Milling tool wear sample.
Tool blade image: 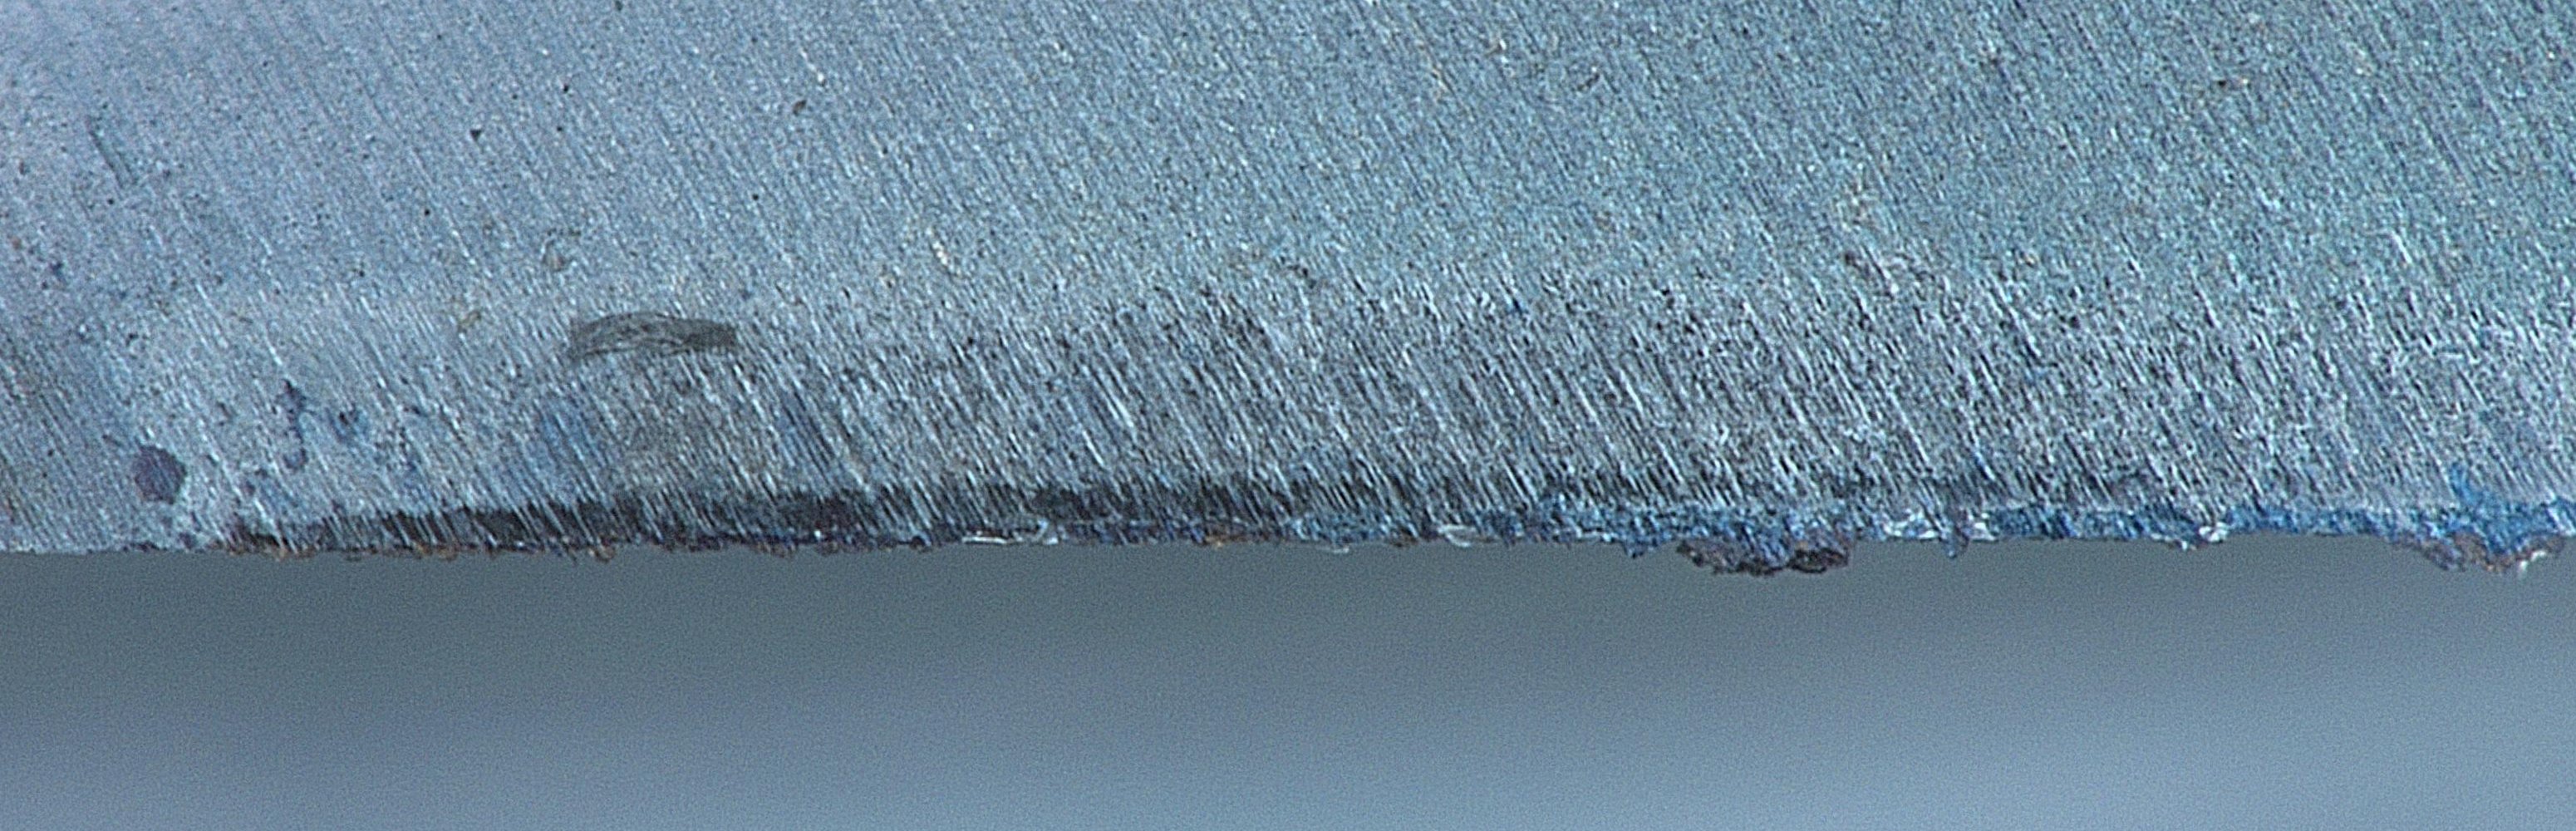
Chip image: 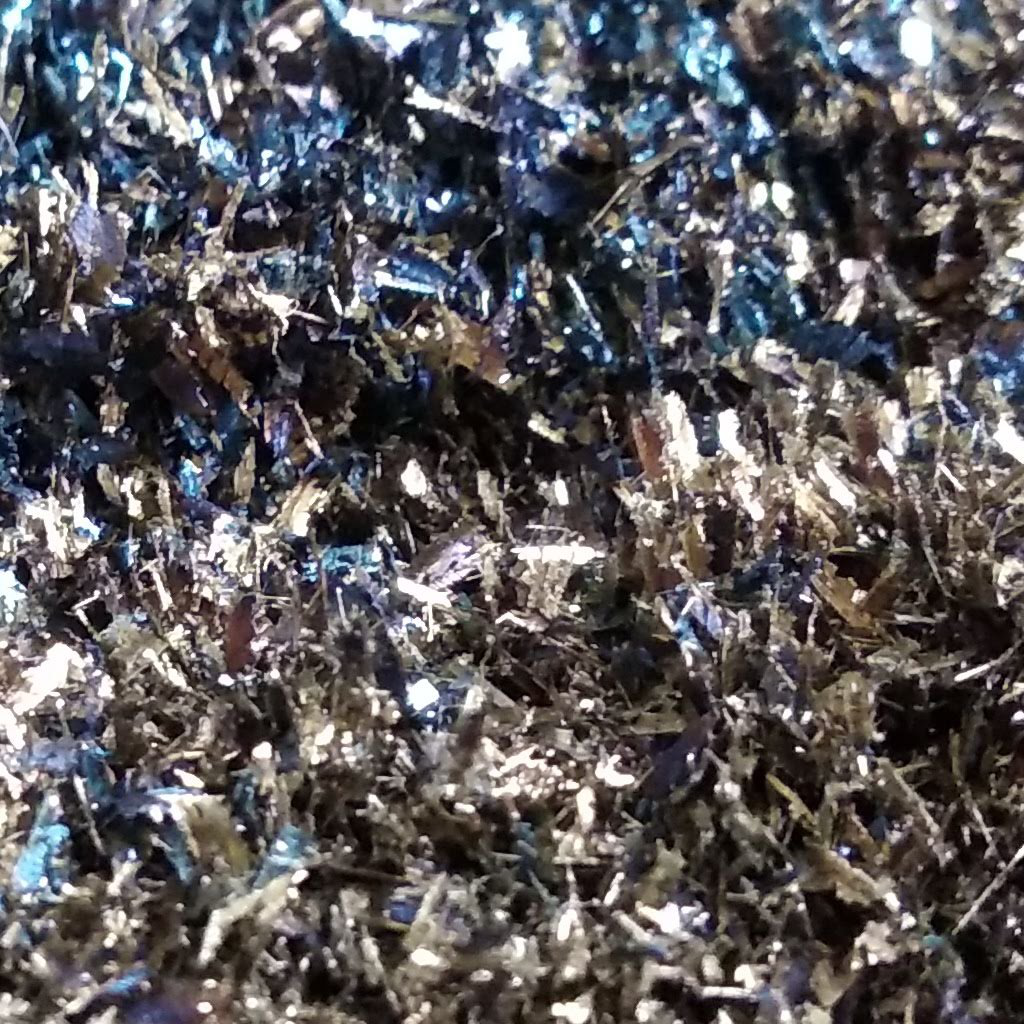
Workpiece image: 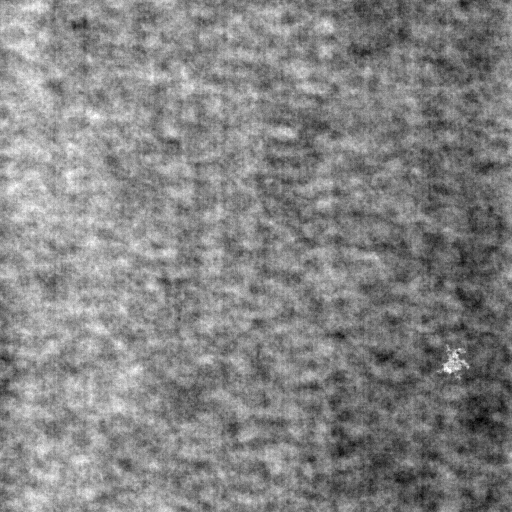
Tool wear state: used
Gaps: 11.71
Flank wear: 78.11
Overhang: 25.14
Force-signal Mel-spectrograms (X, Y, Z axes): 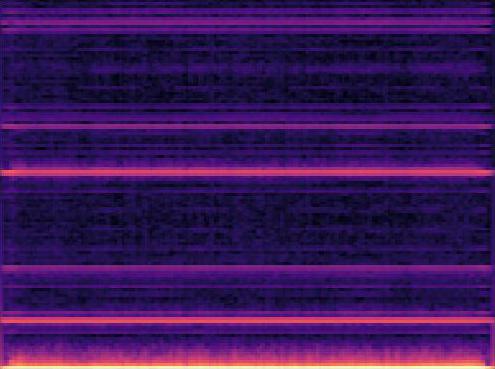 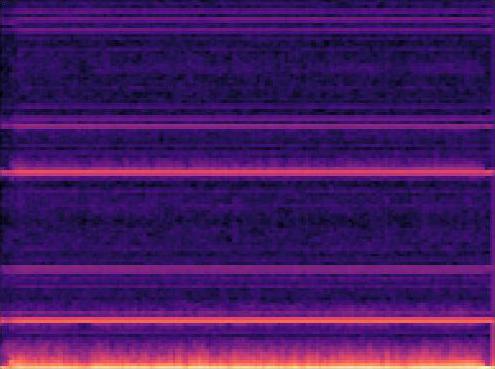 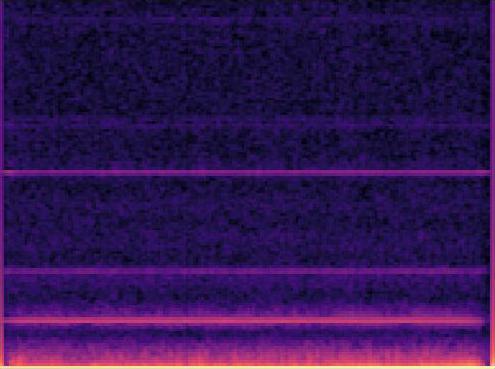
Force-signal scalograms (X, Y, Z axes): 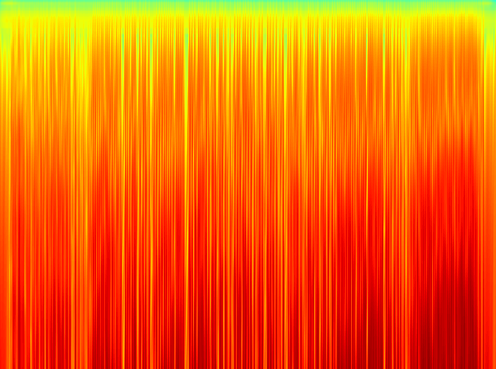 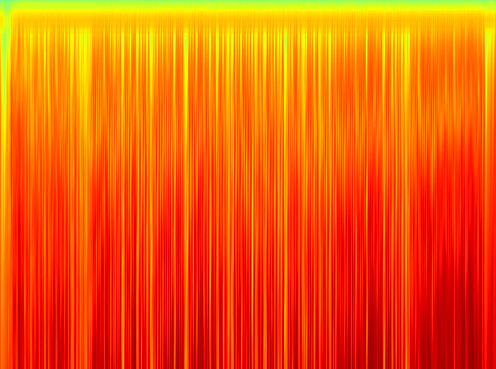 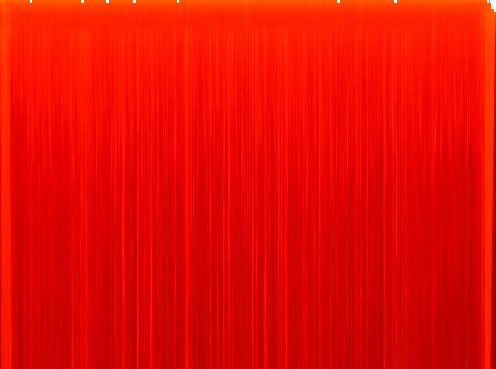
Force phase: steady_state_stabilization_wear